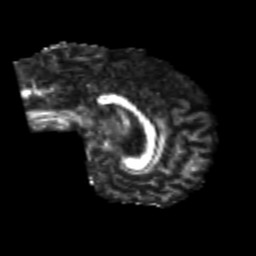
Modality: FA
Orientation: sagittal
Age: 22
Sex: male
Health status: healthy
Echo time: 0.074 s